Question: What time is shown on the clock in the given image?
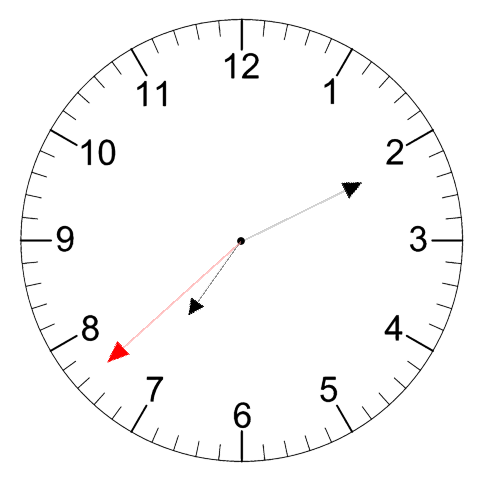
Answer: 07:10:38